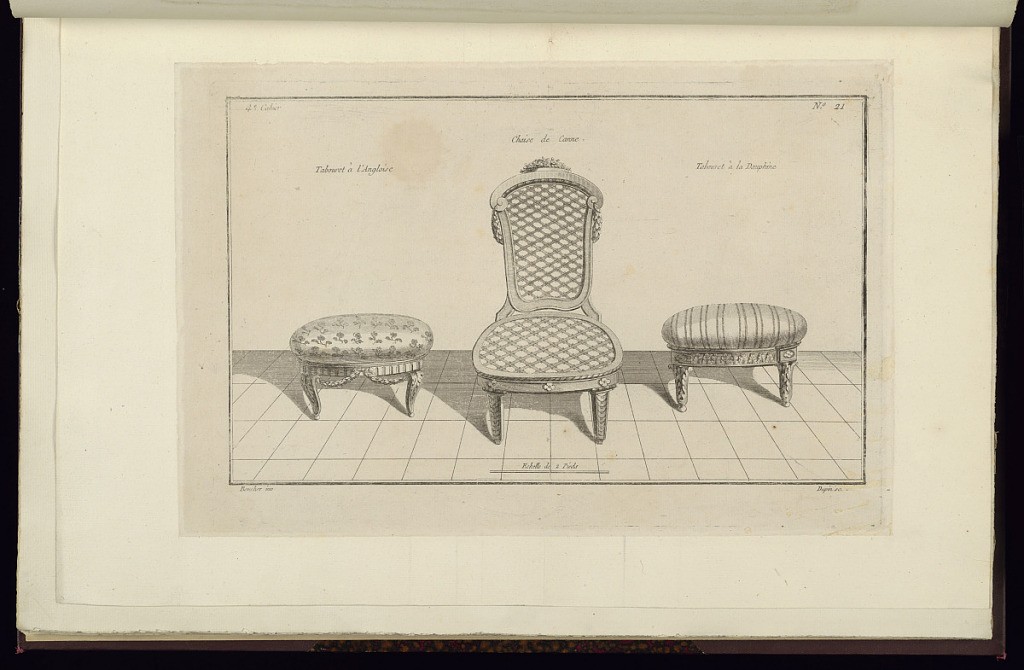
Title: Tabouret à l'Angloise [...] Chaise de Canne [...] Tabouret à la Dauphine
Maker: Juste-François Boucher, French, 1736 – 1782
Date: ca. 1775
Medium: Engraving on off white laid paper
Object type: Print
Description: Design for two stools and a low cane chair. The English Style stool on the left has rosette covered fabric, fluting and laurel leaf carving, and a garland of leaves; the cane chair has carved rosettes and leaves; and the Daupine stool has striped fabric and carved laurel leaves along its base and legs. The plate is signed.